Field crop: maize
Growth stage: 2
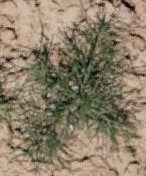
Species: salsola